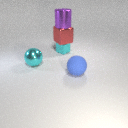
large purple metal cylinder above small cyan metal cube